Question: I'm making a Simon Says-style wheel with 4 UIBezierArcs.
I can't just make a single arc with different colors and white portions because I need to be able to identify which arc has been pressed.
However, when I position the arcs in a circle, the white space between the inner edges is smaller than the white space between the outer edges and makes the spaces look liked a wedge instead of a uniform rectangle.
How can I tweak the outer arc edge so that its start/end angle is longer than the inner arc edge?
'''
private struct Constants {
static let width: CGFloat = 115;
static let height: CGFloat = 230;
}
override func draw(_ rect: CGRect) {
let center = CGPoint(x: bounds.width / 2, y: bounds.height / 2)
let radius: CGFloat = bounds.height
let startAngle: CGFloat = 0 + .pi / 44
let endAngle: CGFloat = .pi / 2 - .pi / 44
shapePath = UIBezierPath(arcCenter: center,
radius: radius/2 - CGFloat(Constants.width/2),
startAngle: startAngle,
endAngle: endAngle,
clockwise: true)
shapePath.lineWidth = Constants.width / 2
color.setStroke()
shapePath.stroke()
shapePath.close()
}
'''
This is what it currently looks like:

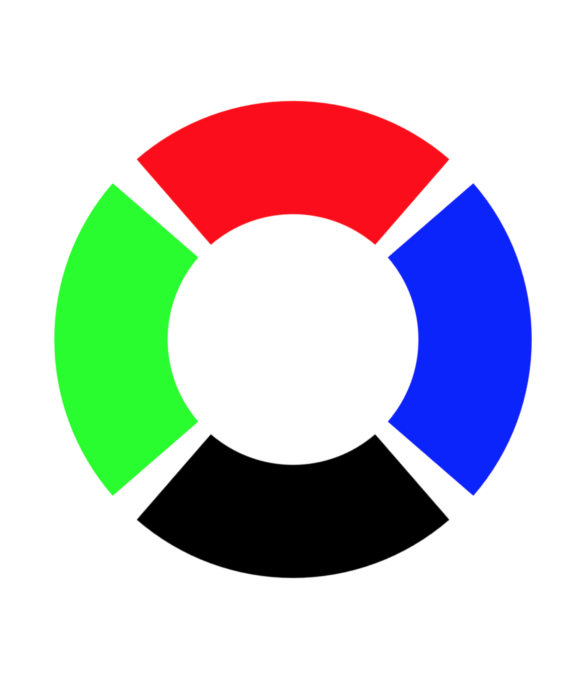
Answer: So you want this:
<URL>
Let's write an extension on 'UIBezierPath' that creates the path outlining a single wedge.
To warm up, first we'll write a function that creates the wedge path without leaving a gap between wedges:
'''
import UIKit
import PlaygroundSupport
// This is useful to remind us that we measure angles in radians, not degrees.
typealias Radians = CGFloat
extension UIBezierPath {
static func simonWedge(innerRadius: CGFloat, outerRadius: CGFloat, centerAngle: Radians) -> UIBezierPath {
let innerAngle: Radians = CGFloat.pi / 4
let outerAngle: Radians = CGFloat.pi / 4
let path = UIBezierPath()
path.addArc(withCenter: .zero, radius: innerRadius, startAngle: centerAngle - innerAngle, endAngle: centerAngle + innerAngle, clockwise: true)
path.addArc(withCenter: .zero, radius: outerRadius, startAngle: centerAngle + outerAngle, endAngle: centerAngle - outerAngle, clockwise: false)
path.close()
return path
}
}
'''
With this extension, we can create wedges like this:
<URL>
And we can use this extension in a 'UIView' subclass to draw a wedge:
'''
class SimonWedgeView: UIView {
override init(frame: CGRect) {
super.init(frame: frame)
commonInit()
}
required init?(coder decoder: NSCoder) {
super.init(coder: decoder)
commonInit()
}
var centerAngle: Radians = 0 { didSet { setNeedsDisplay() } }
var color: UIColor = #colorLiteral(red: <PHONE>, green: 0.250980407, blue: <PHONE>, alpha: 1) { didSet { setNeedsDisplay() } }
override func draw(_ rect: CGRect) {
let path = wedgePath()
color.setFill()
path.fill()
}
private func commonInit() {
contentMode = .redraw
backgroundColor = .clear
isOpaque = false
}
private func wedgePath() -> UIBezierPath {
let bounds = self.bounds
let outerRadius = min(bounds.size.width, bounds.size.height) / 2
let innerRadius = outerRadius / 2
let path = UIBezierPath.simonWedge(innerRadius: innerRadius, outerRadius: outerRadius, centerAngle: centerAngle)
path.apply(CGAffineTransform(translationX: bounds.midX, y: bounds.midY))
return path
}
}
let rootView = UIView(frame: CGRect(x: 0, y: 0, width: 100, height: 100))
rootView.backgroundColor = .white
func addWedgeView(color: UIColor, angle: Radians) {
let wedgeView = SimonWedgeView(frame: rootView.bounds)
wedgeView.color = color
wedgeView.centerAngle = angle
rootView.addSubview(wedgeView)
}
addWedgeView(color: #colorLiteral(red: <PHONE>, green: 0.250980407, blue: <PHONE>, alpha: 1), angle: 0)
addWedgeView(color: #colorLiteral(red: <PHONE>, green: <PHONE>, blue: <PHONE>, alpha: 1), angle: 0.5 * .pi)
addWedgeView(color: #colorLiteral(red: <PHONE>, green: <PHONE>, blue: <PHONE>, alpha: 1), angle: .pi)
addWedgeView(color: #colorLiteral(red: <PHONE>, green: 0.78039217, blue: <PHONE>, alpha: 1), angle: 1.5 * .pi)
PlaygroundPage.current.liveView = rootView
'''
Result:
<URL>
So now we want to add the gaps between wedges.
Consider this diagram:
<URL>
In the diagram, there's a circle of radius 'r' (centered at the origin), and an arc of that circle that subtends angle 'th'. The length of the arc is 'thr', when 'th' is in radians. (This formula, 'thr', is why we use radians to measure angles!)
In the gapless method above, 'th' (as the variables 'innerAngle' and 'outerAngle') was '.pi / 4'. But now we want the angles to be less than '.pi / 4' to form a gap. We want the gap length along the inner radius to equal the gap length along the outer radius. So we have a predetermined gap length, 'g', and we need to compute the proper 'th' for it.
'''
gapless arc length = r p / 4
gapful arc length = th r = r p / 4 - g / 2
'''
(We use 'g / 2' because each wedge has half of the gap at one end and half of the gap at the other end.)
'''
th r = r p / 4 - g / 2
// Solve for th by dividing both sides by r:
th = p / 4 - g / (2 r)
'''
Now we can update the formulas 'innerAngle' and 'outerAngle' in the extension, to create paths that include a gap:
'''
static func simonWedge(innerRadius: CGFloat, outerRadius: CGFloat, centerAngle: Radians, gap: CGFloat) -> UIBezierPath {
let innerAngle: Radians = CGFloat.pi / 4 - gap / (2 * innerRadius)
let outerAngle: Radians = CGFloat.pi / 4 - gap / (2 * outerRadius)
let path = UIBezierPath()
path.addArc(withCenter: .zero, radius: innerRadius, startAngle: centerAngle - innerAngle, endAngle: centerAngle + innerAngle, clockwise: true)
path.addArc(withCenter: .zero, radius: outerRadius, startAngle: centerAngle + outerAngle, endAngle: centerAngle - outerAngle, clockwise: false)
path.close()
return path
}
'''
Then we update the 'wedgePath' method of 'SimonWedgeView' to compute and pass a gap length to the 'simonWidge' method:
'''
private func wedgePath() -> UIBezierPath {
let bounds = self.bounds
let outerRadius = min(bounds.size.width, bounds.size.height) / 2
let innerRadius = outerRadius / 2
let gap = (outerRadius - innerRadius) / 4
let path = UIBezierPath.simonWedge(innerRadius: innerRadius, outerRadius: outerRadius, centerAngle: centerAngle, gap: gap)
path.apply(CGAffineTransform(translationX: bounds.midX, y: bounds.midY))
return path
}
'''
And we get the desired result:
<URL>
You can find the complete playground source code (for the version with gaps) <URL>.
By the way, after you get the draw method working, you're probably going to want to detect which wedge was tapped. To do that, you'll want to override the 'point(inside:with:)' method in 'SimonWedgeView'. I explain what to do <URL>.